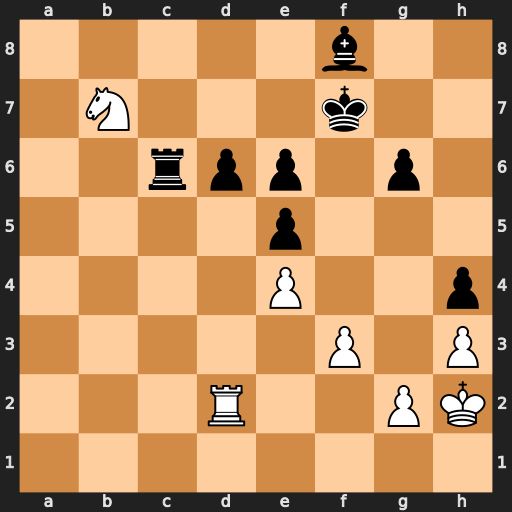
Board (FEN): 5b2/1N3k2/2rpp1p1/4p3/4P2p/5P1P/3R2PK/8
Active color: w
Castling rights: -
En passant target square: -
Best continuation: Nd8+ Kf6 Nxc6